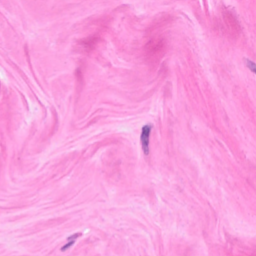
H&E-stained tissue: Breast